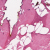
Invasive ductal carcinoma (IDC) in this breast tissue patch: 0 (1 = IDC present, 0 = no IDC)